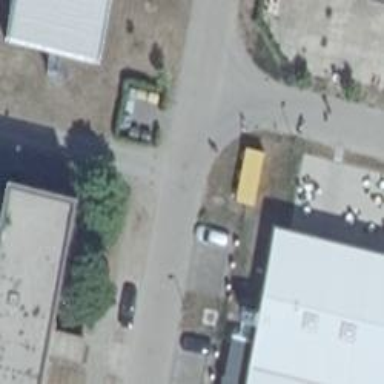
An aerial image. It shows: Footway made of concrete plates.